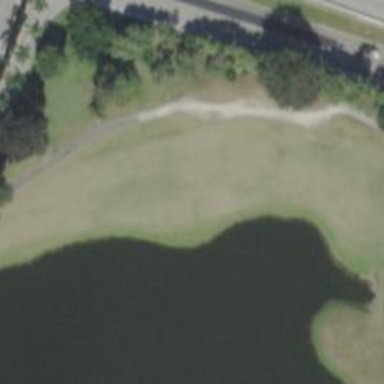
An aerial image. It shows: View of golf hole.